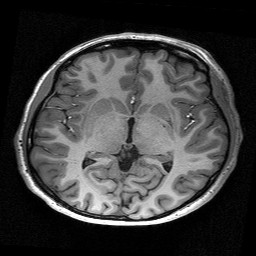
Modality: T1w
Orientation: coronal